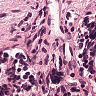
Metastatic tissue present: no